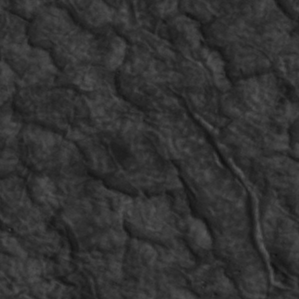
Label: non_frost